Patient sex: M
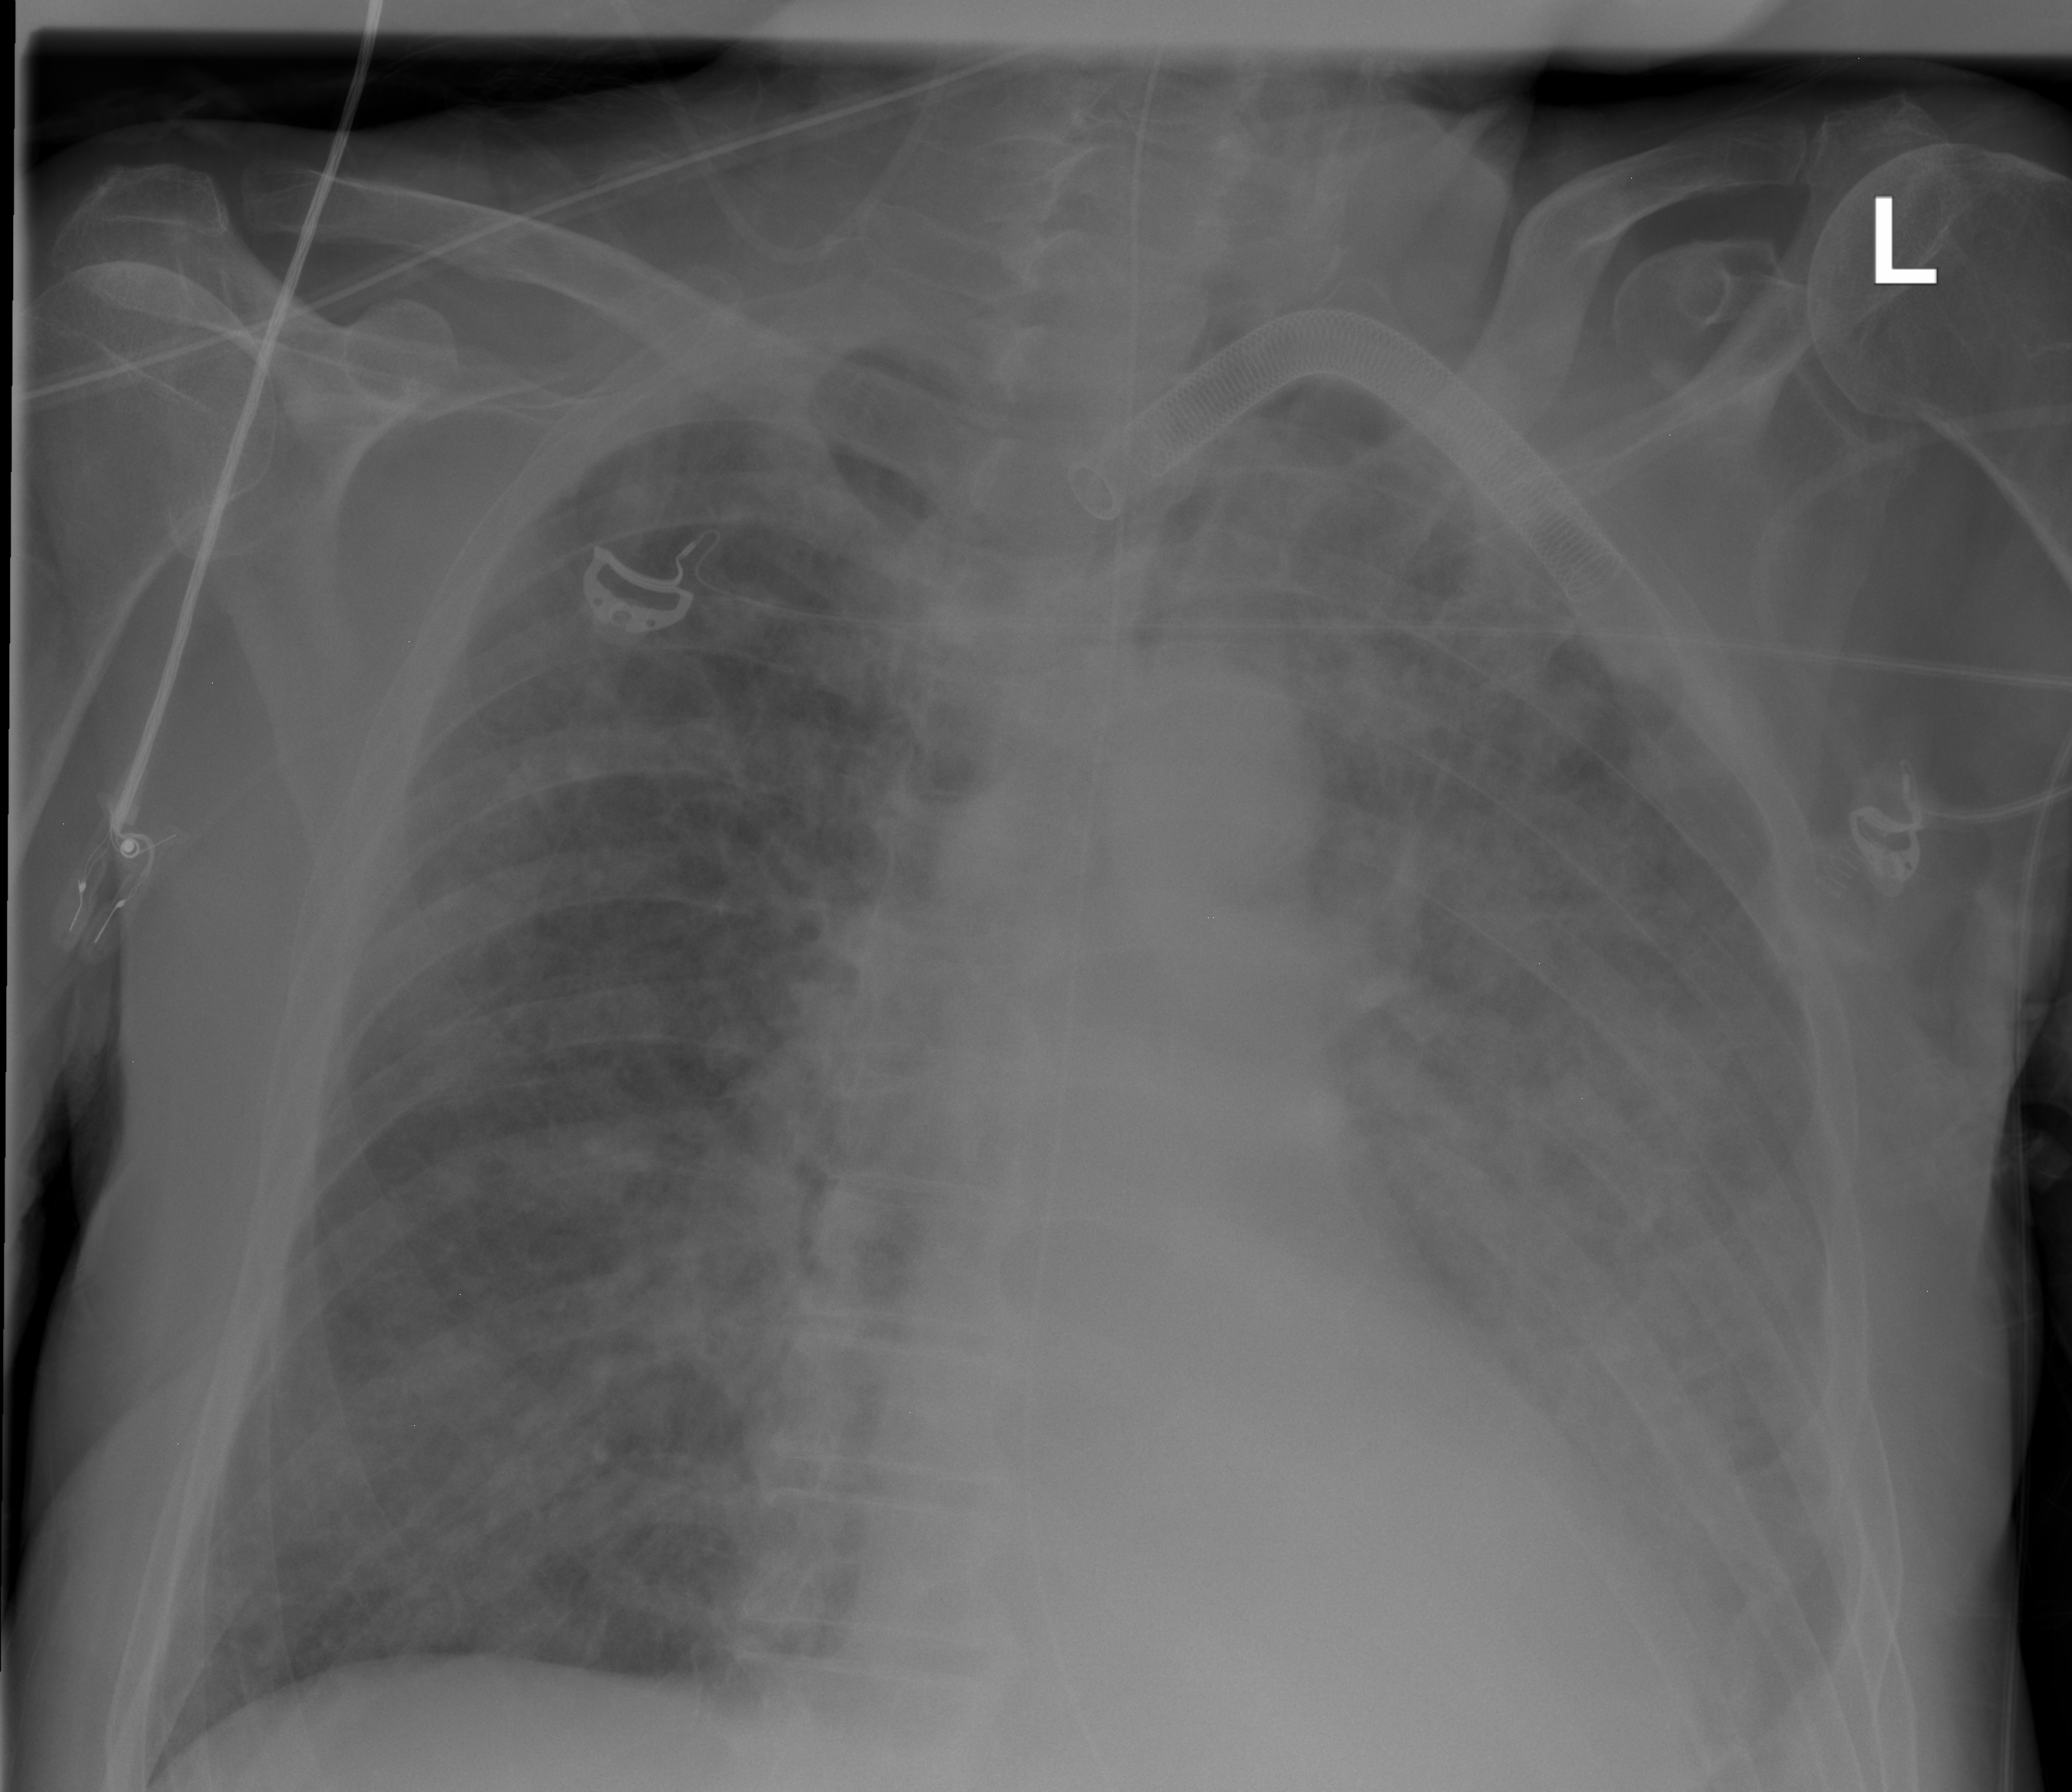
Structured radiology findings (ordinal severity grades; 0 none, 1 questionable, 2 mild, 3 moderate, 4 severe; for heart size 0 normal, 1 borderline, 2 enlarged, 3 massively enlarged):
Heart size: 0
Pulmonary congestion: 3
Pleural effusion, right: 2
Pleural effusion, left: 3
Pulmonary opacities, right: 3
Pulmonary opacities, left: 3
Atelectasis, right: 3
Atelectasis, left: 4